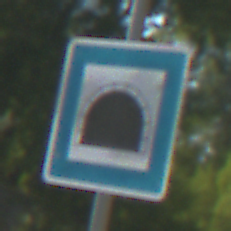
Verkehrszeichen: Tunnel
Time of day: MorningAfternoon
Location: Outdoor (Nature)
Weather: PartlyCloudy
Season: NotSpecified
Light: Natural